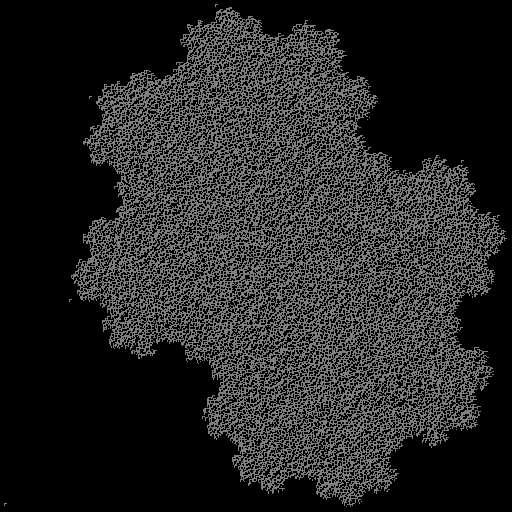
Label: dragon_curve